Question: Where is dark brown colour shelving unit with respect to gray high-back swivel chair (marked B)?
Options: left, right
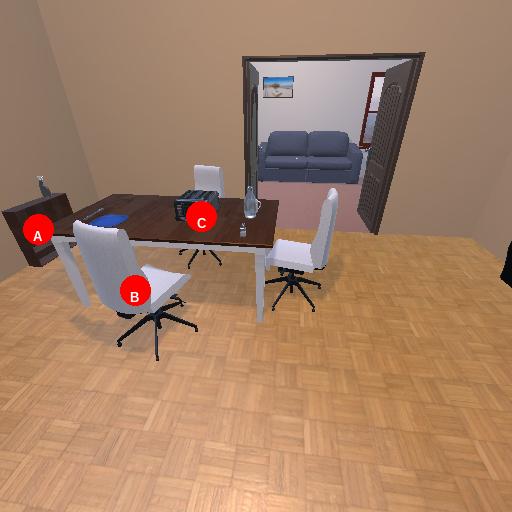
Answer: left